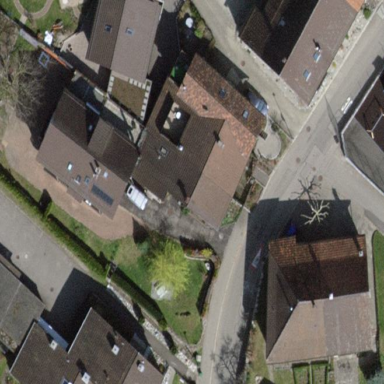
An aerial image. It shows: Terrace building.